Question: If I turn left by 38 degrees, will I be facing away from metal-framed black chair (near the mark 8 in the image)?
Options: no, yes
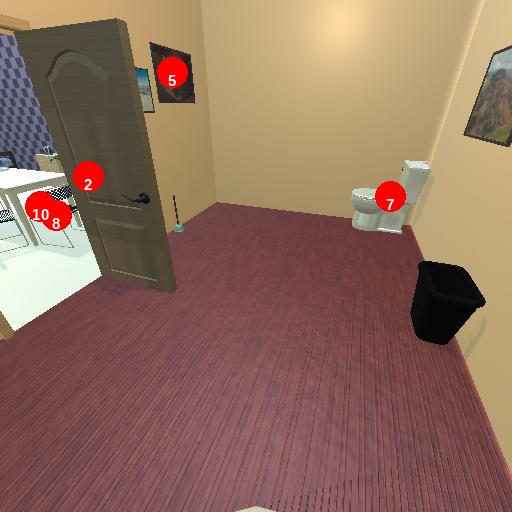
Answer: no